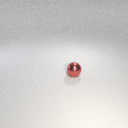
small red metal sphere